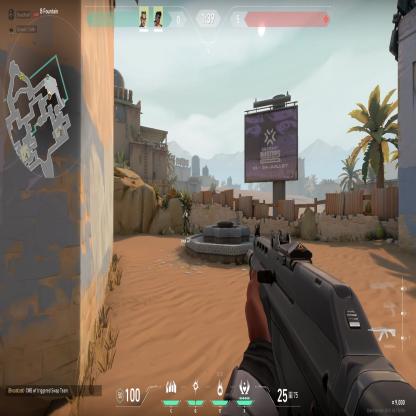
Label: teammate